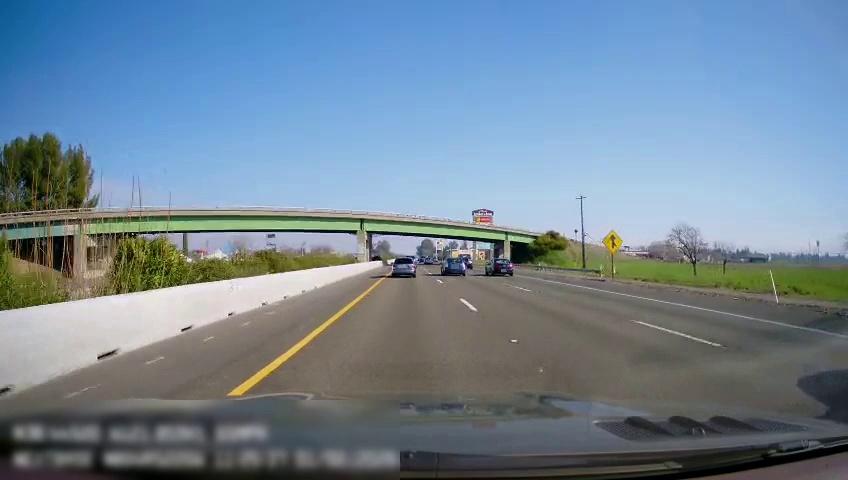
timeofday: Day
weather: Sunny
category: Drivable Space
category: Vehicles | SUV
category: Vehicles | SUV
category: Vehicles | SUV
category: Vehicles | SUV
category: Vehicles | Car
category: Lanes | Current Lane
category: Lanes | Current Lane
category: Lanes | Alternate Lane
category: Lanes | Alternate Lane
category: Traffic | Signs